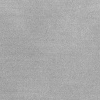
Atmospheric dust classification: dusty